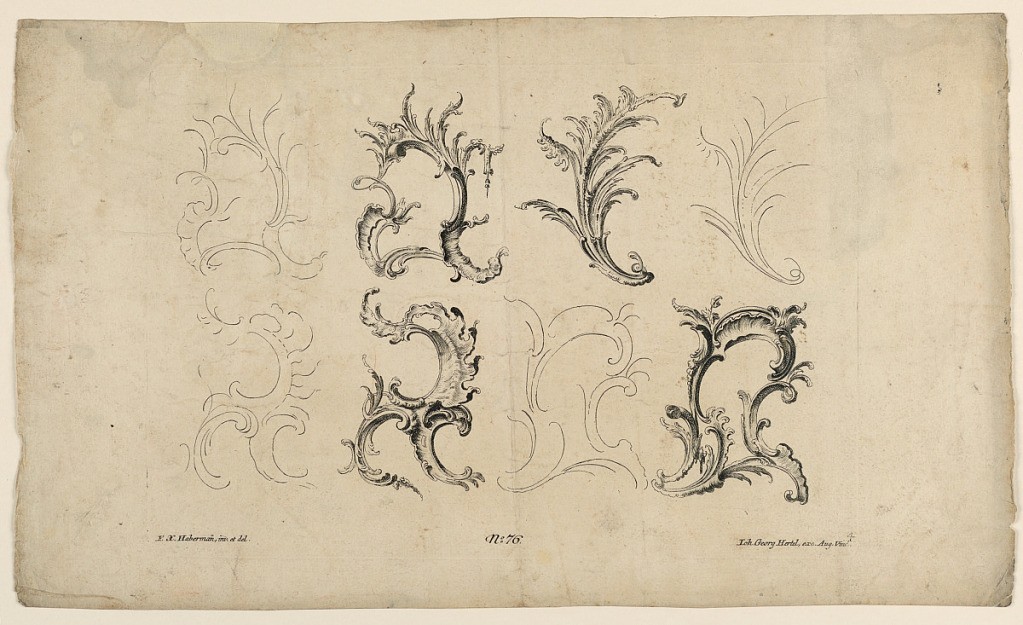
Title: Rocaille Motif, from Set No. 76
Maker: Franz Xaver Habermann, German, 1721 – 1796
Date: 1750-1770
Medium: Etching on paper
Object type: Print
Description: Plate 4. Four motifs and their schemes, disposed in two rows.